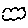
Label: cloud